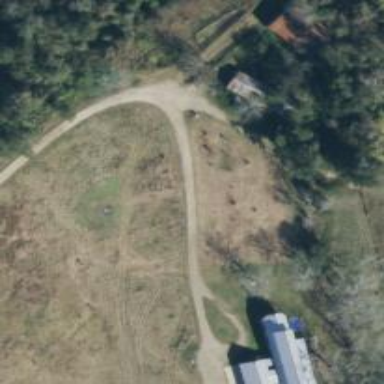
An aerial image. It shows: Driveway leading to service road.